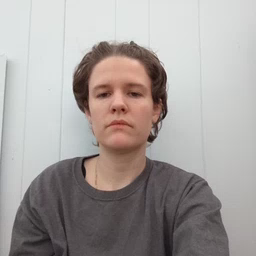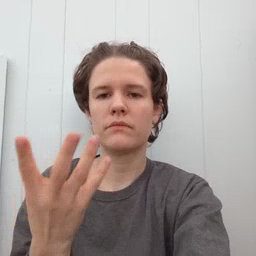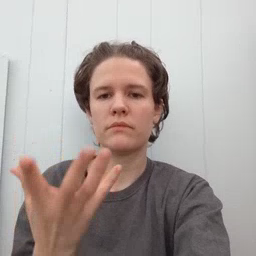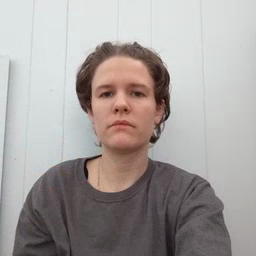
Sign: many